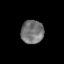
Tissue: lung
Cell type: Endothelial cells
Senescence score: 0.2385
Nuclear area (px): 532
Mean DAPI intensity: 114.818